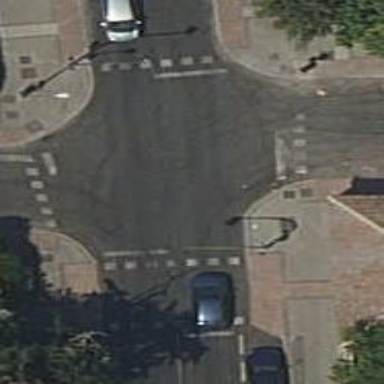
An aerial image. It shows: Road with traffic signals.